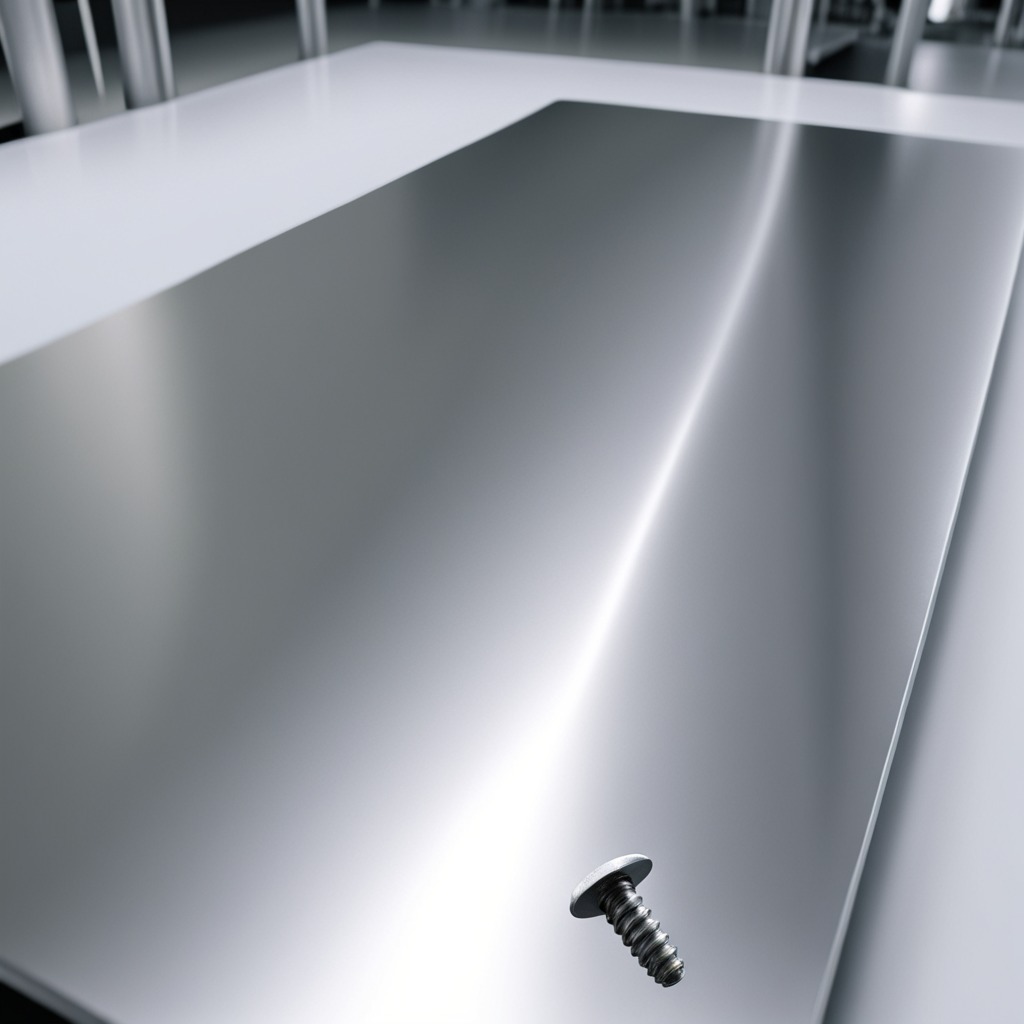
A metal screw is lying on the stainless steel table in a high-end prototyping lab.